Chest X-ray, PA view. Patient: 80 years old, sex F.
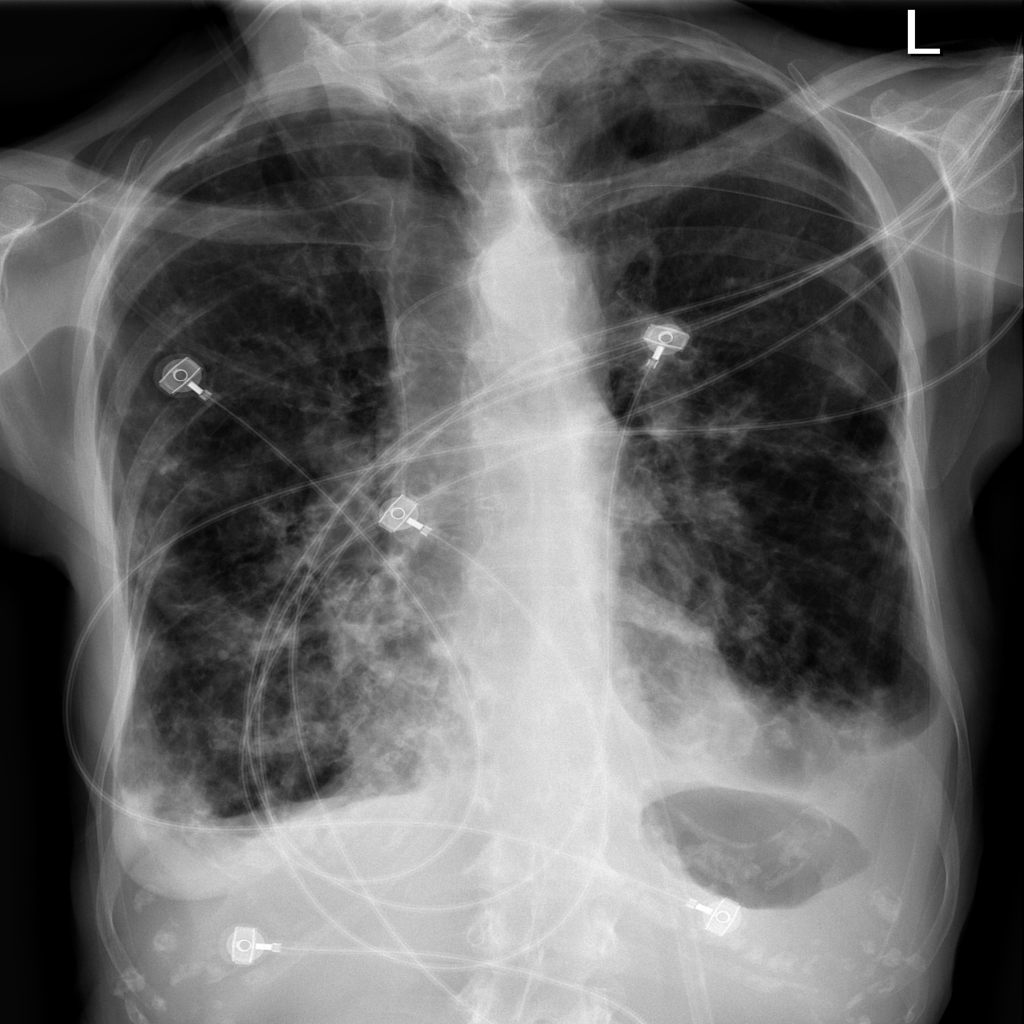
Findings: Effusion